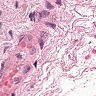
Metastatic tissue present: no